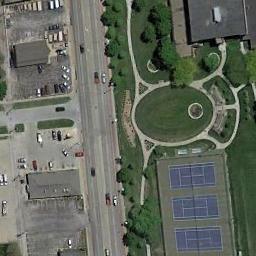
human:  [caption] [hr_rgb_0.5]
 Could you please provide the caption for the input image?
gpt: The tennis court is on the grass next to some trees and parking lot .

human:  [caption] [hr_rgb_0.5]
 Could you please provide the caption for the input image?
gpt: Tennis court and lawn are one road away from the parking lot .

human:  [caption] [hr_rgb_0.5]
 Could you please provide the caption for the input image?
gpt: Many cars are near the tennis courts .

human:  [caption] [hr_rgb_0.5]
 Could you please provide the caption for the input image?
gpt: There are some small trees around the tennis court .

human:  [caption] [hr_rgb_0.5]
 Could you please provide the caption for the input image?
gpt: The tennis courts are on a green meadow beside a road .